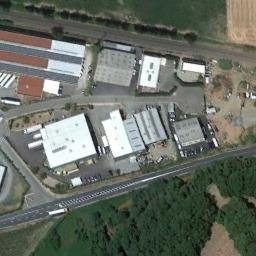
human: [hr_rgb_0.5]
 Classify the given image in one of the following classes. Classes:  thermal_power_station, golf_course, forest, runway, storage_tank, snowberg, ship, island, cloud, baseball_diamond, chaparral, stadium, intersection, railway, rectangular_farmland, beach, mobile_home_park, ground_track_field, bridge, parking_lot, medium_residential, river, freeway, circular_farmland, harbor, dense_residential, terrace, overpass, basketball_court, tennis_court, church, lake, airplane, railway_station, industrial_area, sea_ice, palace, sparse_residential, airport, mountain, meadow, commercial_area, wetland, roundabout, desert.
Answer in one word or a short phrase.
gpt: industrial_area